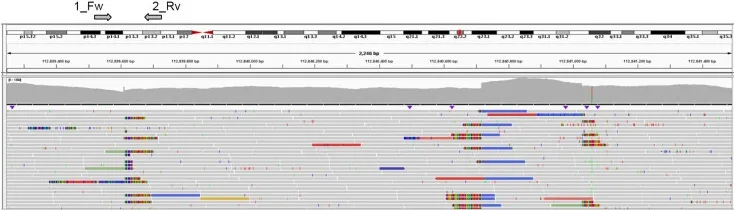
Presumed breakpoints in APC.
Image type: chart (chart)